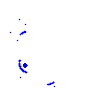
Particle: kaon